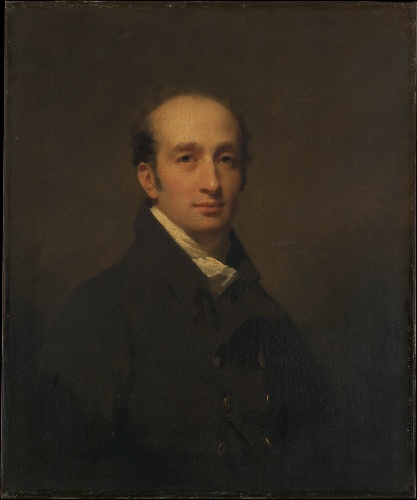
Title: Alexander Maconochie (1777–1861) of Meadowbank
Artist: Sir Henry Raeburn
Artist bio: British, Stockbridge, Scotland 1756–1823 Edinburgh, Scotland
Object type: Painting
Classification: Paintings
Medium: Oil on canvas
Dimensions: 30 1/4 x 25 in. (76.8 x 63.5 cm)
Department: European Paintings
Credit line: Gift of William P. Clyde, 1960
Accession year: 1960
Repository: Metropolitan Museum of Art, New York, NY
Tags: Men|Portraits